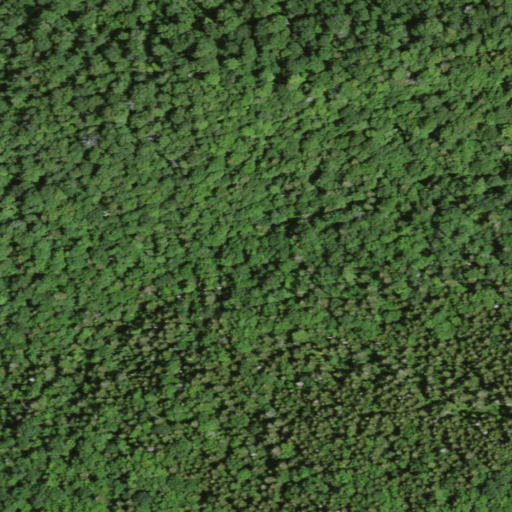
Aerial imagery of ridge(s) in New York named Lamphere Ridge containing deciduous forest, evergreen forest, mixed forest, and woody wetlands